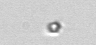
Label: nanoplankton_mix